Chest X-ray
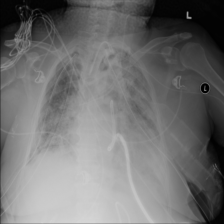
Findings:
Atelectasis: negative
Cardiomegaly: negative
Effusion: negative
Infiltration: negative
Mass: negative
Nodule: negative
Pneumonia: negative
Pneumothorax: negative
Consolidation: negative
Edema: negative
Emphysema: negative
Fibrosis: negative
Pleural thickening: negative
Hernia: negative